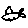
Label: fish